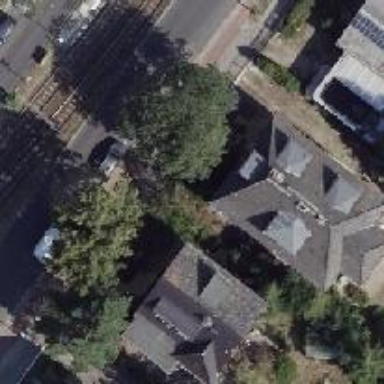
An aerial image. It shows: Apartment building with hipped roof.